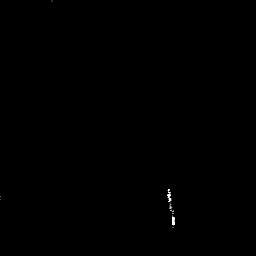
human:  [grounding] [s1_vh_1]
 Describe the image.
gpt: In the satellite image, there is  <ref>1 small ship </ref> <box>[[64, 72, 68, 89, 0]]</box> located at bottom.